Interaction volume radius: 5 \u00c5
Interaction volume height: 20 \u00c5
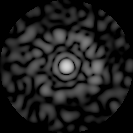
Disorder parameter: 0.8271